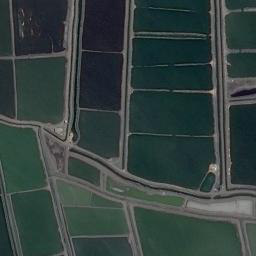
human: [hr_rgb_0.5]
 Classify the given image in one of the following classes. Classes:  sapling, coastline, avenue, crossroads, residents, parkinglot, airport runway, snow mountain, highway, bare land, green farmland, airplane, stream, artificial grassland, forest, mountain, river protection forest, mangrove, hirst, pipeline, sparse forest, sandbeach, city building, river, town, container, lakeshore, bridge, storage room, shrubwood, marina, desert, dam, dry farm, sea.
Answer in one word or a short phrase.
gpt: green farmland